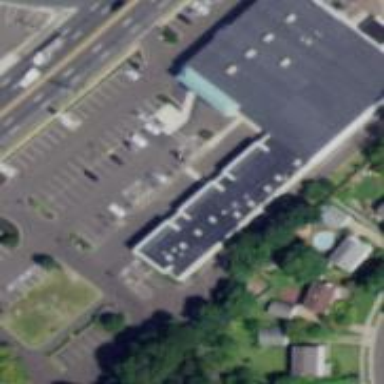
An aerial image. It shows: Retail area.